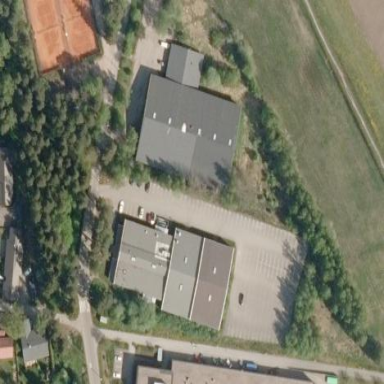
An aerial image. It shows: Building that is used for tennis.